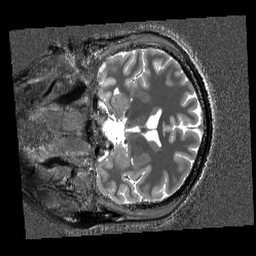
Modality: T1w
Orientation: coronal